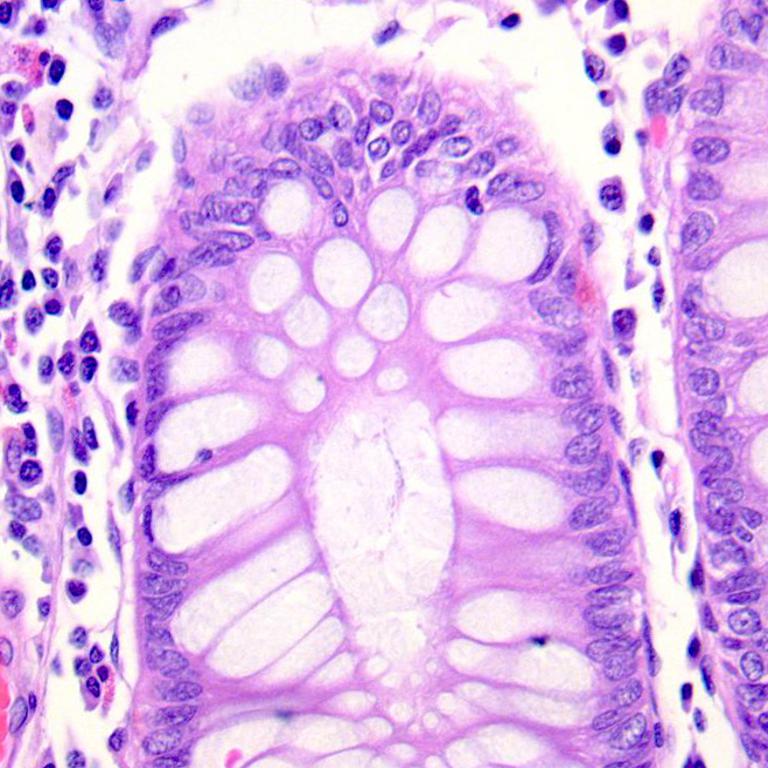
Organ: colon
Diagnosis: benign